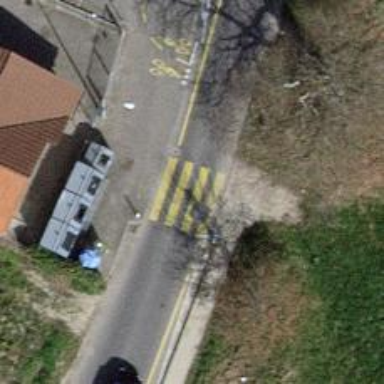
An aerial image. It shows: Marked zebra crossing on the road.